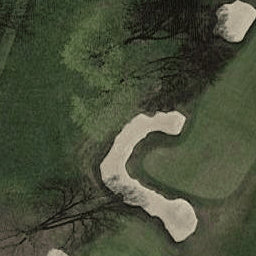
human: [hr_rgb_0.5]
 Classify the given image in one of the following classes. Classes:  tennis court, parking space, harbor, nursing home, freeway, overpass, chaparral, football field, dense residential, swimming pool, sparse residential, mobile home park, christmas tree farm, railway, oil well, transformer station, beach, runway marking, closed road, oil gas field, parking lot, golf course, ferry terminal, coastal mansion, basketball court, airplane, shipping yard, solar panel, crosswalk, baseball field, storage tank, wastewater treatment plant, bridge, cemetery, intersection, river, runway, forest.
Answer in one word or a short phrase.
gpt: golf course